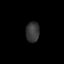
Tissue: lung
Cell type: Endothelial cells
Senescence score: 0.5438
Nuclear area (px): 269
Mean DAPI intensity: 55.398